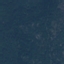
Label: Forest